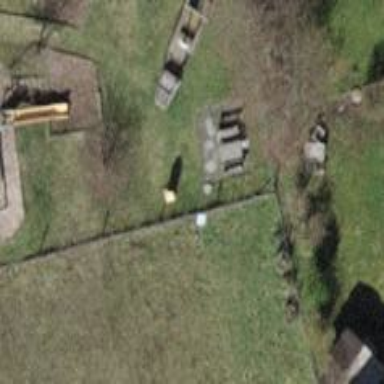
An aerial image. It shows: Picnic site with picnic tables for leisure land activities.